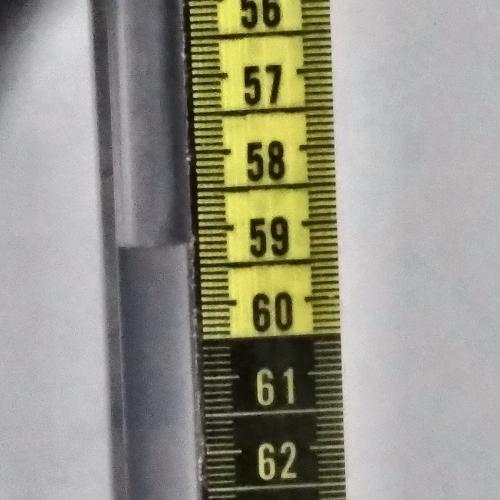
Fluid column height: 59.2 cm